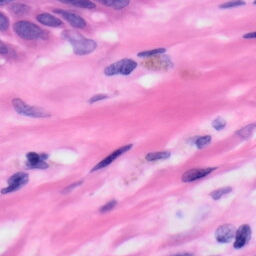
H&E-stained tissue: Skin